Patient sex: F
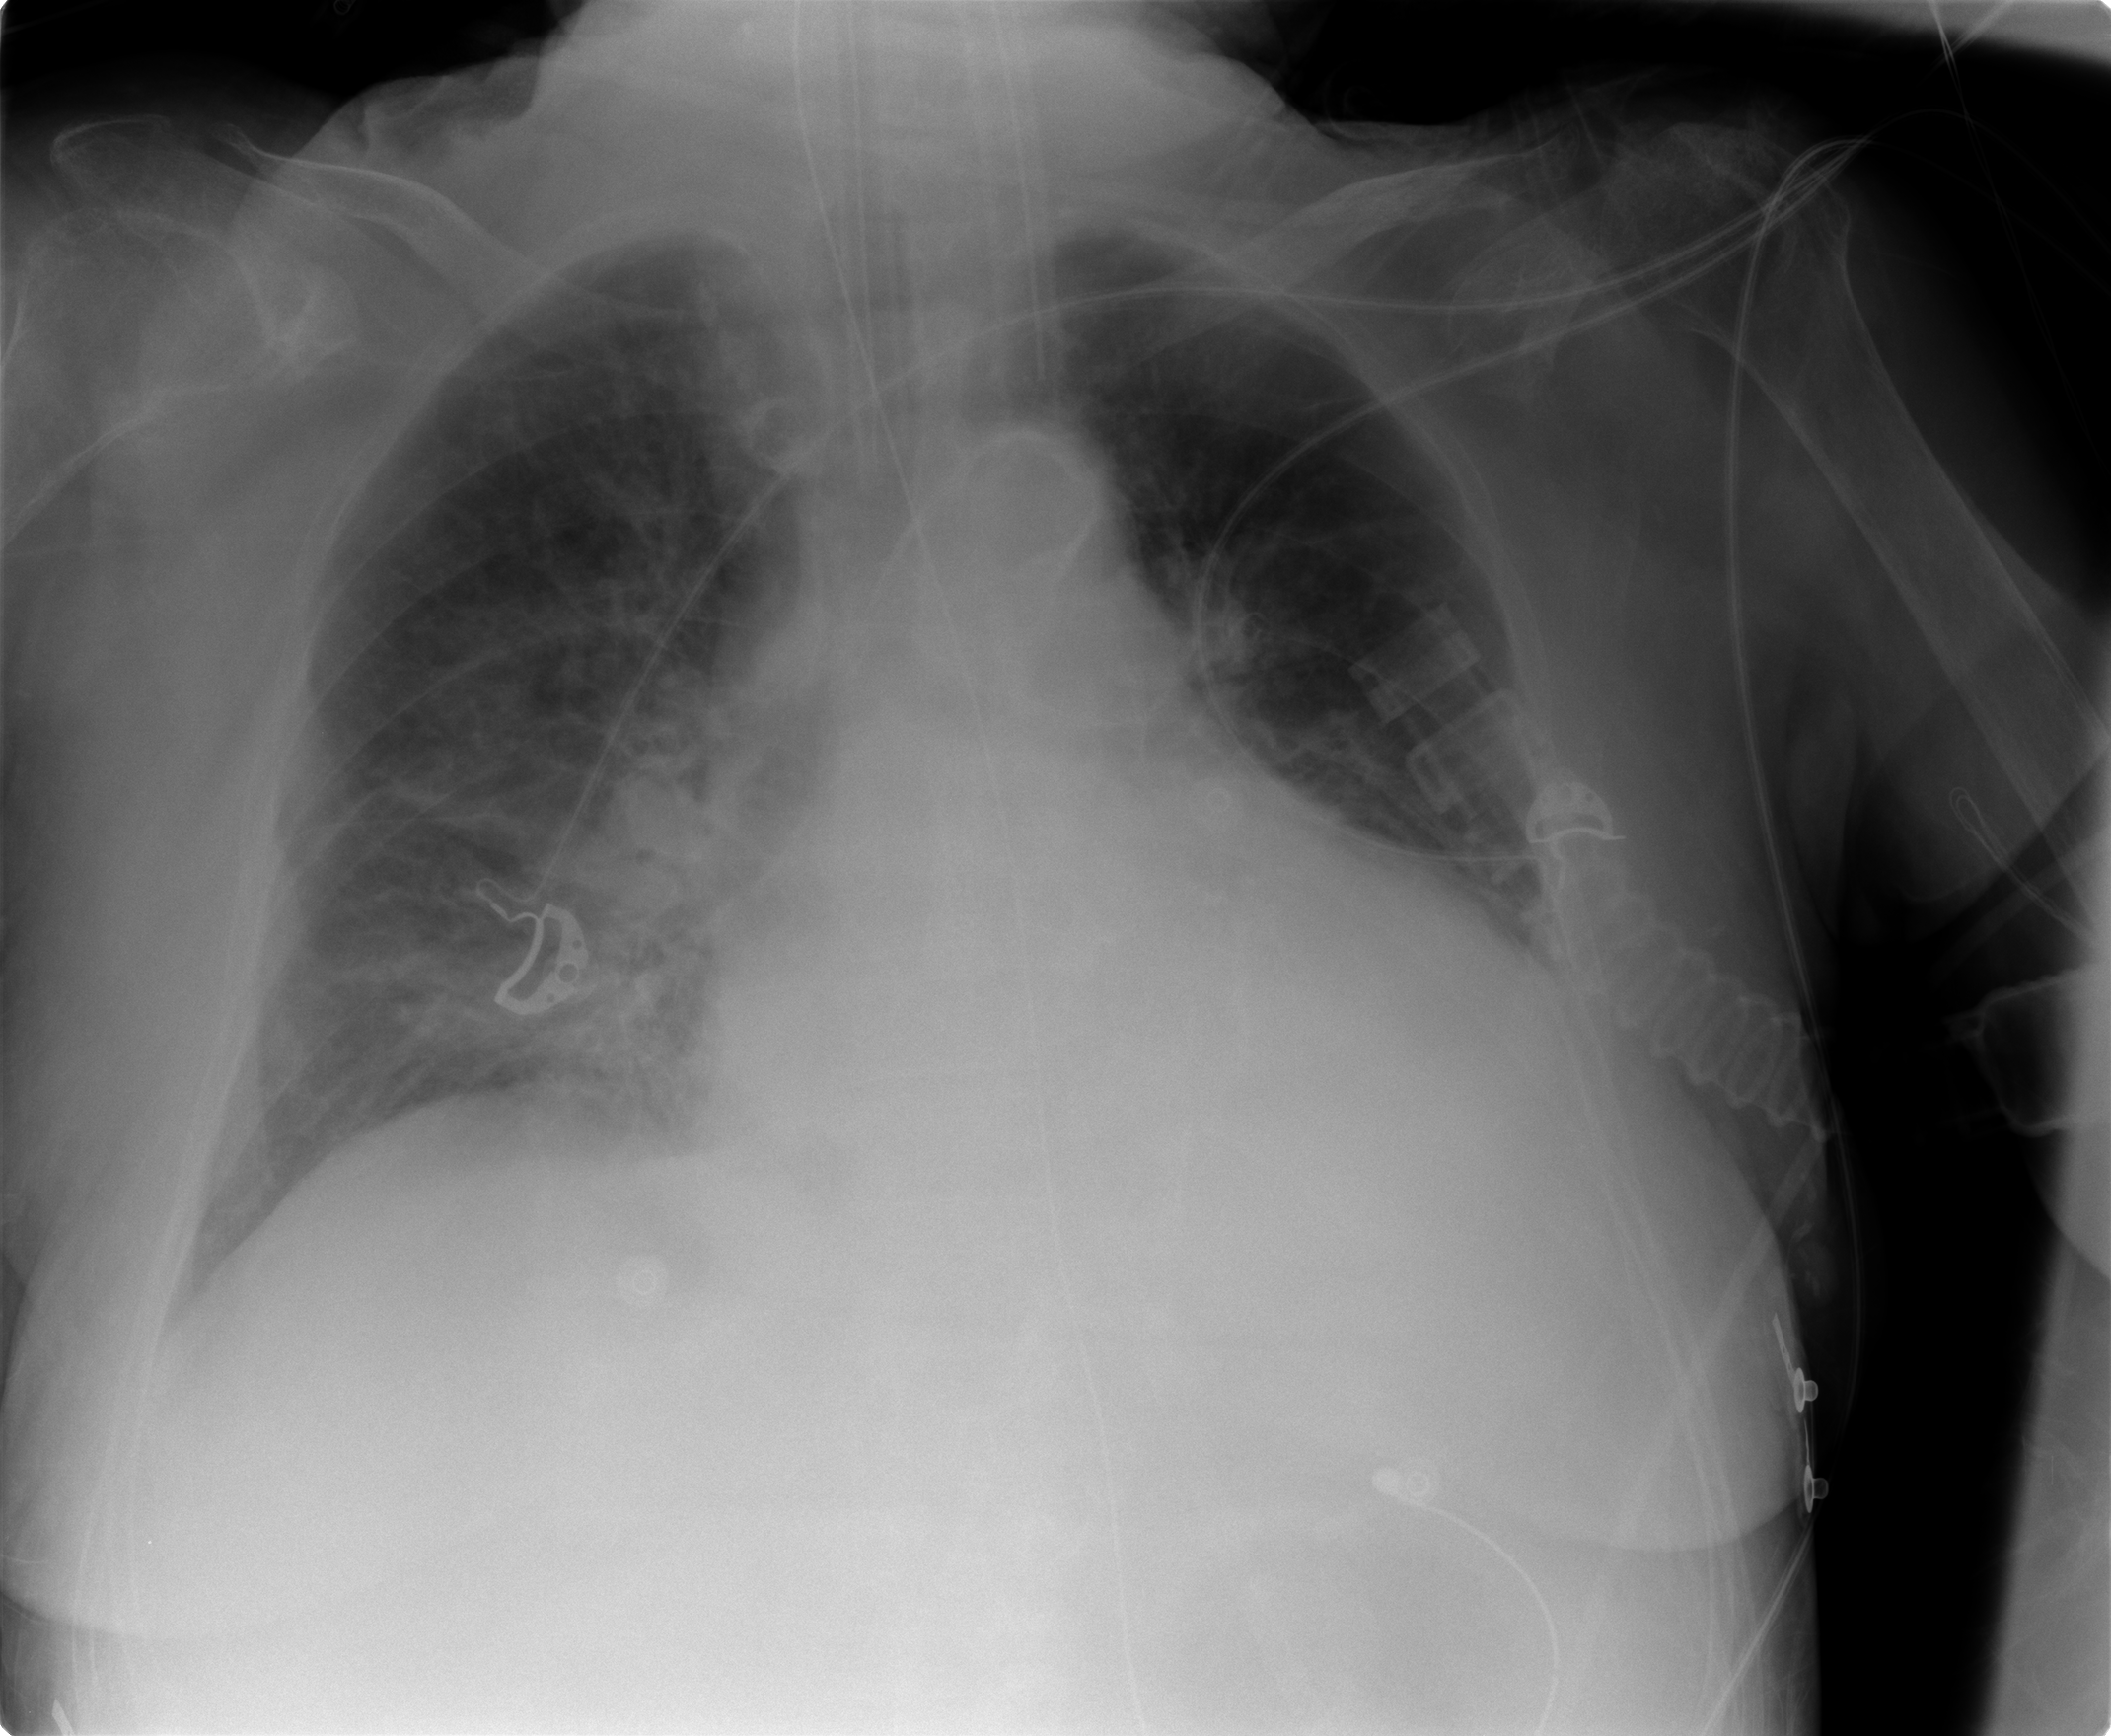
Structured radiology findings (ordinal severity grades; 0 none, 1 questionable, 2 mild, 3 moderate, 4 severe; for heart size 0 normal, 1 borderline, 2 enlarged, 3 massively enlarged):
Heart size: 2
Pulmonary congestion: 2
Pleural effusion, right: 0
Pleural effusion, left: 0
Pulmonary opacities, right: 2
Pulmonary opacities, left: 1
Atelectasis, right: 2
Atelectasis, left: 1